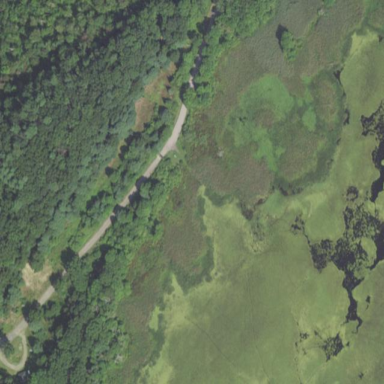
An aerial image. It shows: Marshy wetland area.